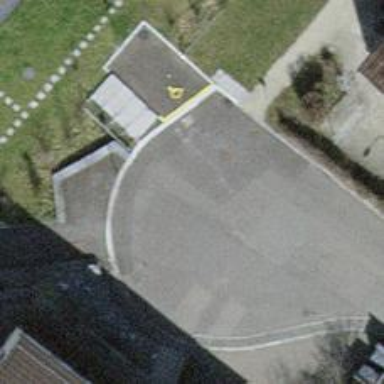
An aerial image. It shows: Turning circle on the road.